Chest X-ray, PA view. Patient: 39 years old, sex F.
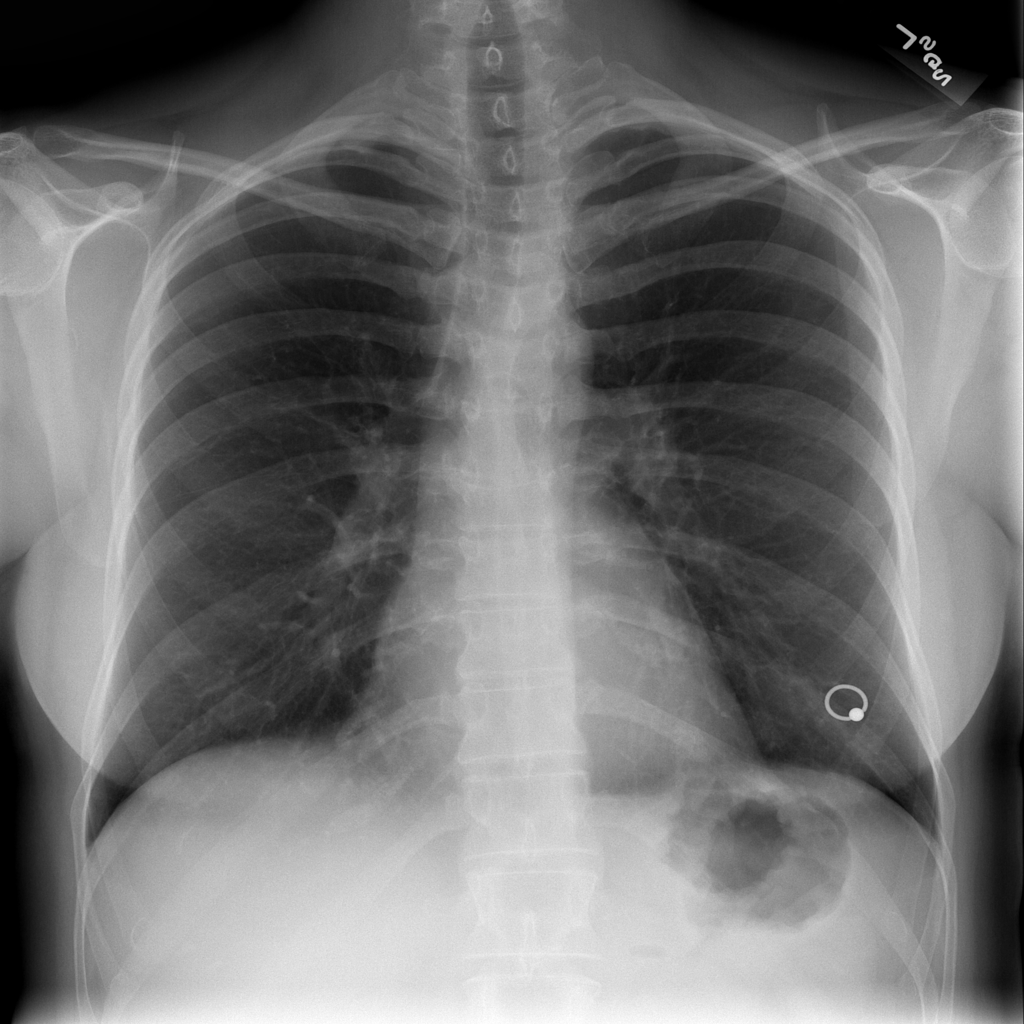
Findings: No Finding